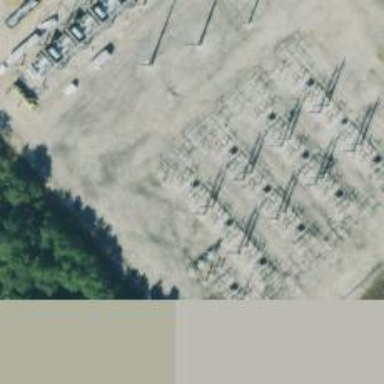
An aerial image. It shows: Switch for power supply.